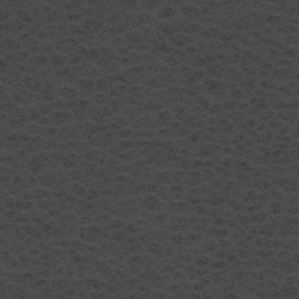
Label: frost